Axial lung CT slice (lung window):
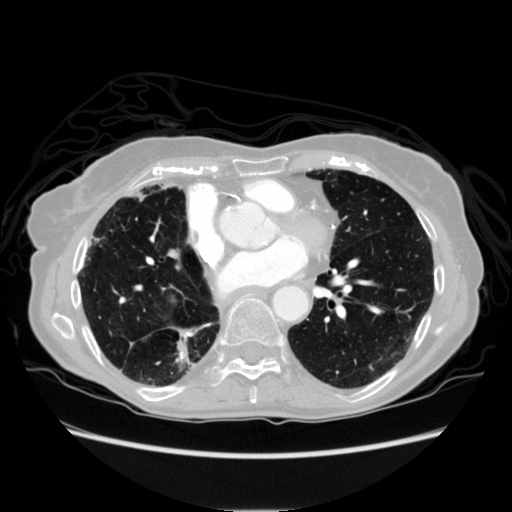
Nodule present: no